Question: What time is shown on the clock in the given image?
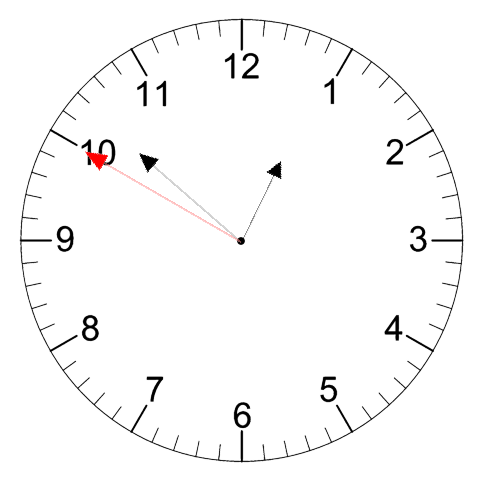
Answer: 12:51:50